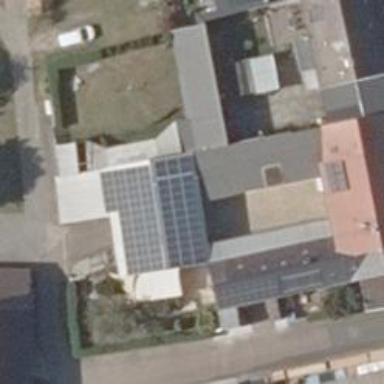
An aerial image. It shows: Small solar photovoltaic panel used as generator to produce electricity.